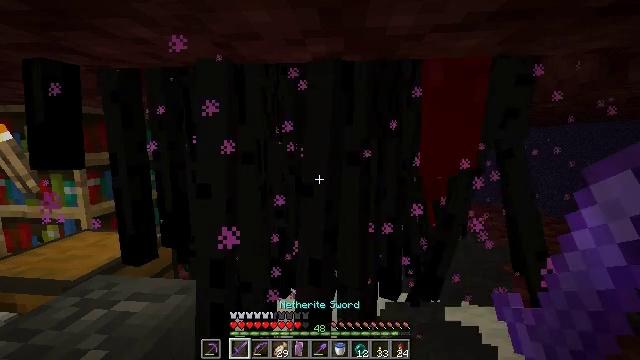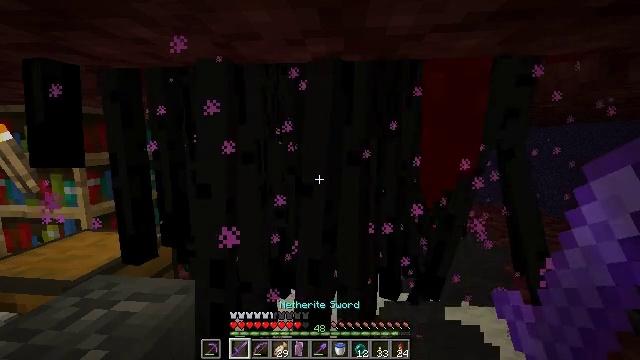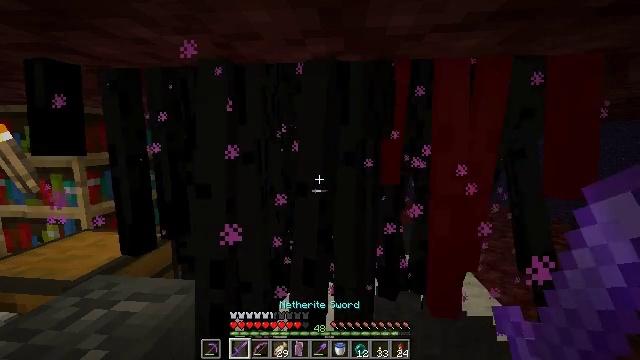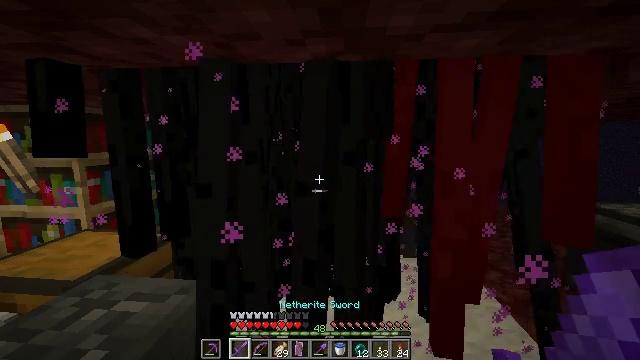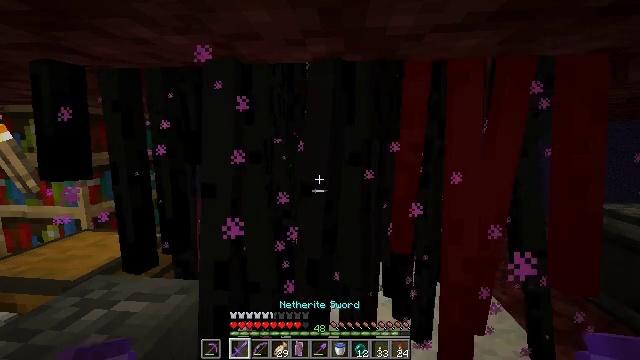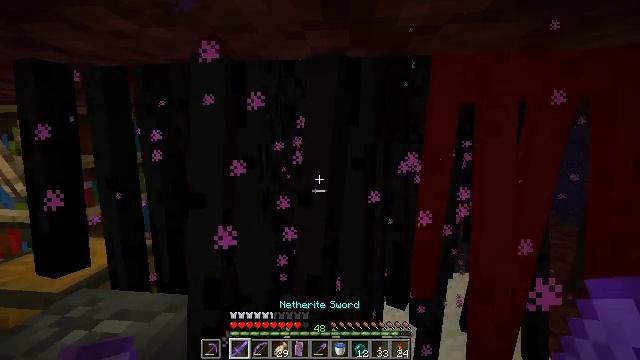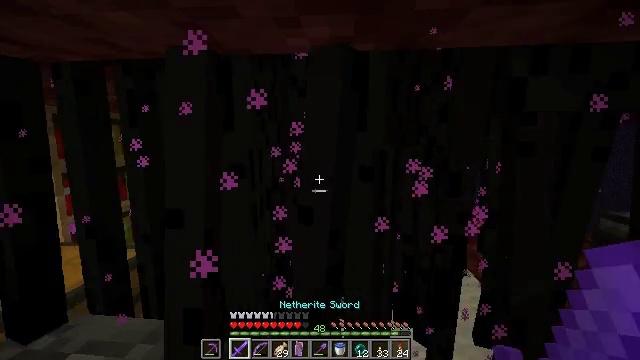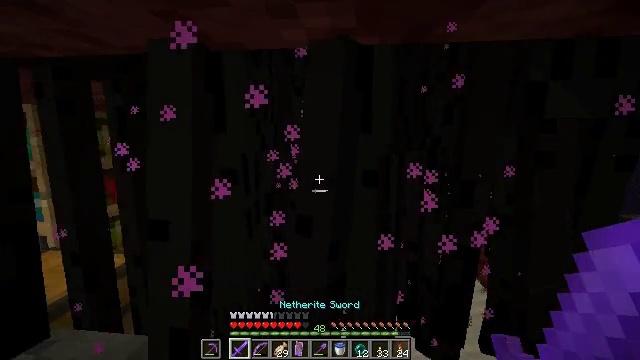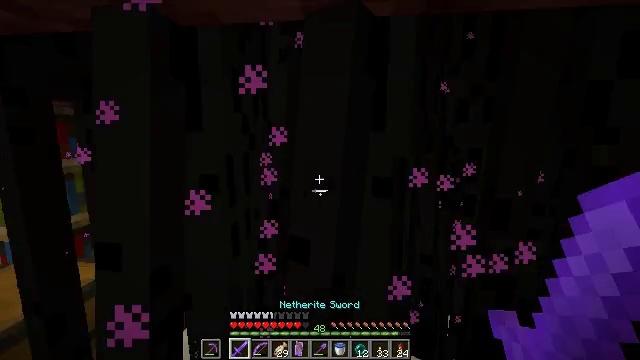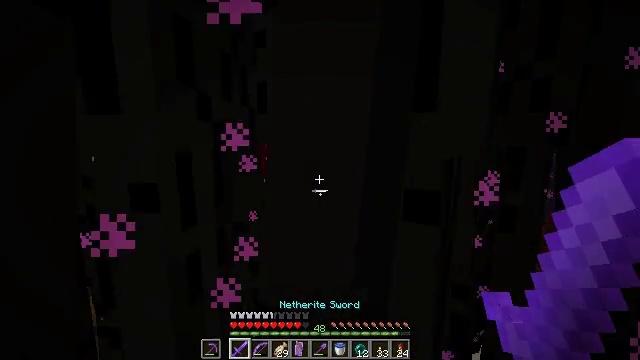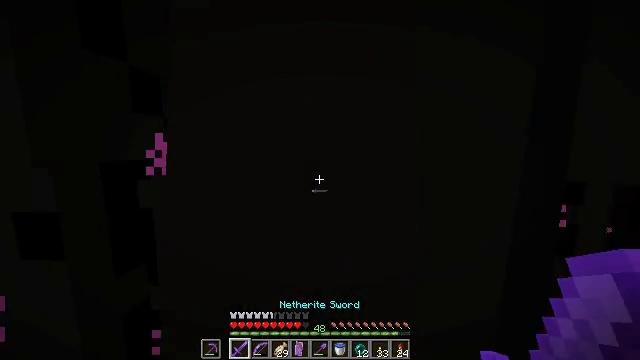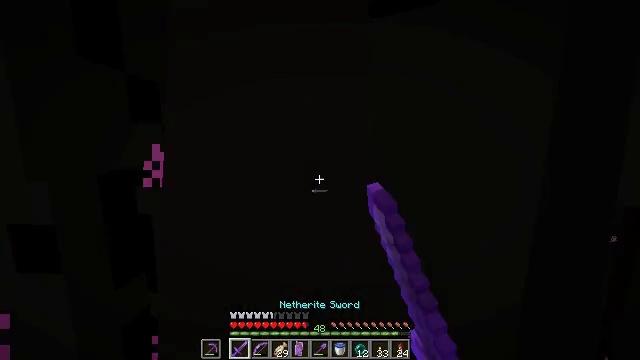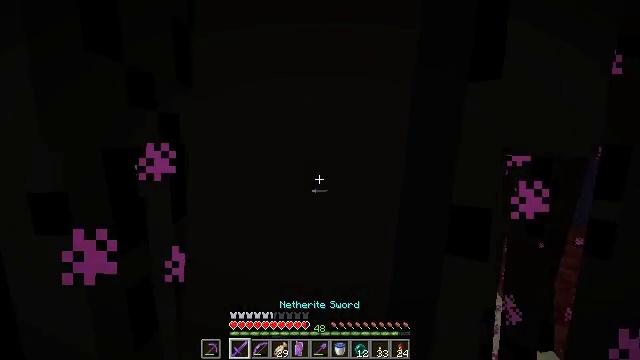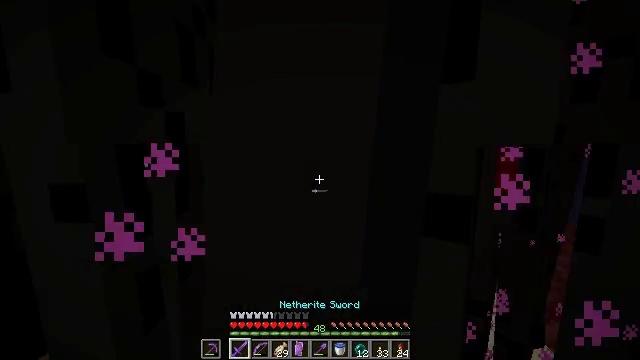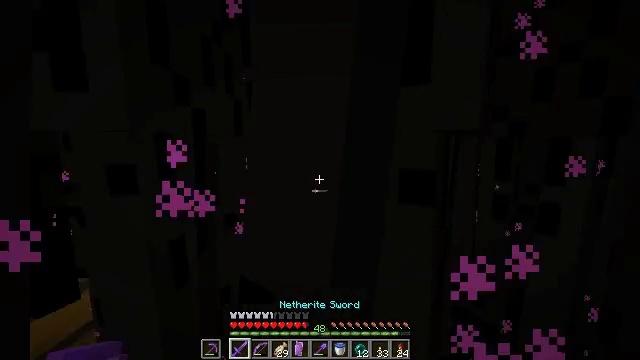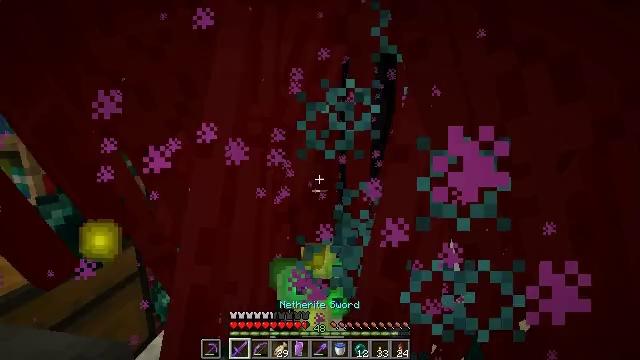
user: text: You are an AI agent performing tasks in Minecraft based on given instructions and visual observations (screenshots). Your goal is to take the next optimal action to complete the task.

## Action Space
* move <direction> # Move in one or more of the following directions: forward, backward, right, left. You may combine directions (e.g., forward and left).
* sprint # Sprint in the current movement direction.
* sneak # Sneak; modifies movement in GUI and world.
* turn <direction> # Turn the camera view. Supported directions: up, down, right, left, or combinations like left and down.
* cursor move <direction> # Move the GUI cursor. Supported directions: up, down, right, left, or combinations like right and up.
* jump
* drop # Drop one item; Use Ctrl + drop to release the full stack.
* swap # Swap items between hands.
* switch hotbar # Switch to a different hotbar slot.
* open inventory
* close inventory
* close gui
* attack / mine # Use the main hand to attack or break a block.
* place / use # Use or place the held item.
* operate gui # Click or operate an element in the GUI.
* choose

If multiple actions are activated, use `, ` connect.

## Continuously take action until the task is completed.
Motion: motion action
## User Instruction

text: Combat the enderman.
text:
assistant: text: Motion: no_op
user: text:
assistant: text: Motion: no_op
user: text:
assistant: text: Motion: no_op
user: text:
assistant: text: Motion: no_op
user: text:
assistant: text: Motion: move forward
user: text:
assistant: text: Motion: move forward
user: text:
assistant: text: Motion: move forward
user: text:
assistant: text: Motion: move forward
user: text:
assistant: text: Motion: move forward
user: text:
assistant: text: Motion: move forward, attack / mine
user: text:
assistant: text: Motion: attack / mine
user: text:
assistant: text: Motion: attack / mine
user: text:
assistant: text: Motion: attack / mine
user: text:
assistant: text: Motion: move back, attack / mine
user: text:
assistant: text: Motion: move back, turn left and down
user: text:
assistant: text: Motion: move back
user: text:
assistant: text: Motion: move back
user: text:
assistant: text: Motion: move back
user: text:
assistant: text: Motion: no_op
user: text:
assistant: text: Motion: no_op
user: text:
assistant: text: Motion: no_op
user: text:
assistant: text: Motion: no_op
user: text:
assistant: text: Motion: no_op
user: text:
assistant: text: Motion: no_op
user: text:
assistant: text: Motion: no_op
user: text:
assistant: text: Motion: no_op
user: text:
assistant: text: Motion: no_op
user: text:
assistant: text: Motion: no_op
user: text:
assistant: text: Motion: no_op
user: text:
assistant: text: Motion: no_op